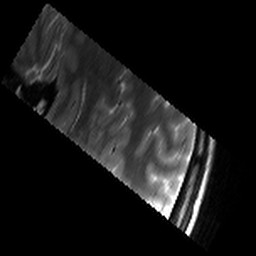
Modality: T2w
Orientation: sagittal
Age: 23
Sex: male
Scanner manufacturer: siemens
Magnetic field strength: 3 T
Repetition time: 8.02 s
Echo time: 0.08 s